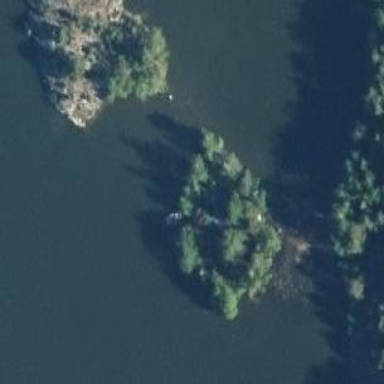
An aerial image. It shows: Wood on beautiful islet.